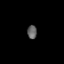
Tissue: skin
Cell type: Epithelial cells
Senescence score: 0.2643
Nuclear area (px): 124
Mean DAPI intensity: 99.71